Aerial crown-view tile of a tropical tree (Barro Colorado Island, Panama), acquired 20250915:
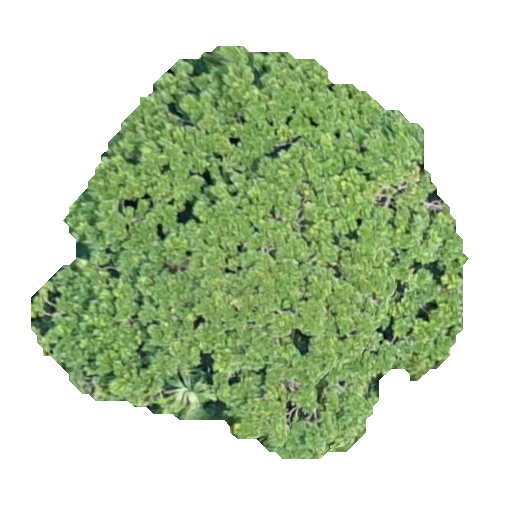
Species: Simarouba amara
GBIF accepted scientific name: Simarouba amara
Crown area: 178.785 m²